Question: so from this code:
'''
from dosql import *
import cgi
import simplejson as json
def index(req, userID):
userID = cgi.escape(userID)
get = doSql()
rec = get.execqry("select get_progressrecord('" + userID + "');", False)
return json.dumps(rec)
'''
Notice that the variable rec, receives a query from the database, from this defined function I created in PostgreSQL:
'''
create or replace function
get_progressrecord(in int, out decimal(5,2), out decimal(5,2), out decimal(4,2), out text, out int, out decimal(4,2))
returns setof record as
$$
select height, weight, bmi, healthStatus, age, changePercentage from progressrecord
where userID = $1;
$$
language 'sql';
'''
Now, suppose that the userID = 7, and the value of my table at userID (7) is:

But when I try to get that record, I receive this:
To which I then found out (from thorough analysis), that this is a .
Meaning,
is tuple[0] at the LIST, and
is element[0] at the TUPLE.
The problem is, that very is recognized as string or whatsoever, and it is deep down into the LIST of TUPLE. Is there other ways I could extract each element (cutting the string?) and place it into a proper list?
Like this:
Much thanks. :)
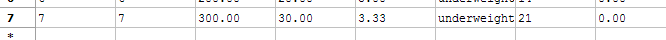
Answer: 'SELECT get_progressrecord(ID)' will return a single column of type 'record'.
'SELECT * FROM get_progressrecord(ID)' will return multiple columns (matching your 'out' params).
As an aside, the fact that your output fields have no names might make your function a little difficult to work with. There's also an alternative syntax for 'RETURNS SETOF RECORD' which I find easier:
'''
CREATE OR REPLACE FUNCTION get_progressrecord(int)
RETURNS TABLE(
height decimal(5,2),
weight decimal(5,2),
bmi decimal(4,2),
healthStatus text,
age int,
changePercentage decimal(4,2)
) AS
...
'''